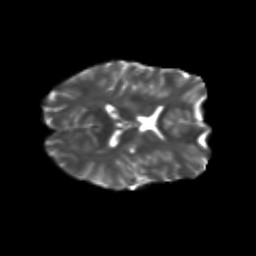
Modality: T2w
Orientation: axial
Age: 21
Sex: male
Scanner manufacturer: siemens
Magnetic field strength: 3 T
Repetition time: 3.5 s
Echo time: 0.104 s